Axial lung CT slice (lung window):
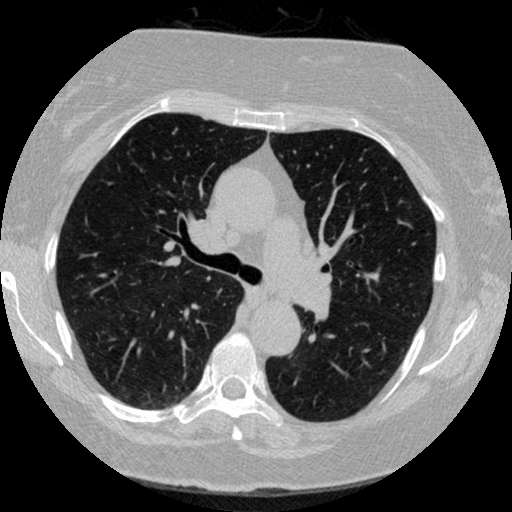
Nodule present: no